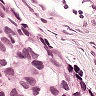
Metastatic tissue present: yes